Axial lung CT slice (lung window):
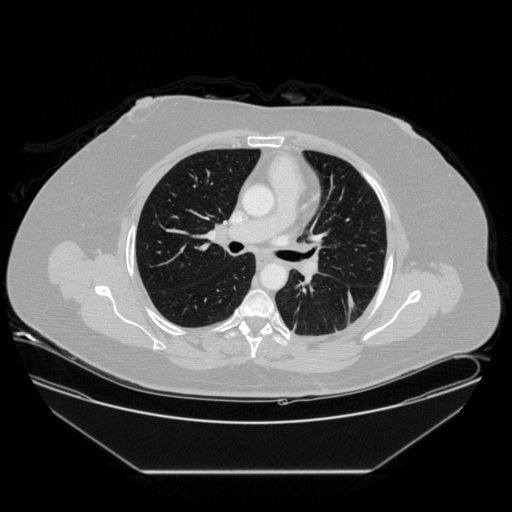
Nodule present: no